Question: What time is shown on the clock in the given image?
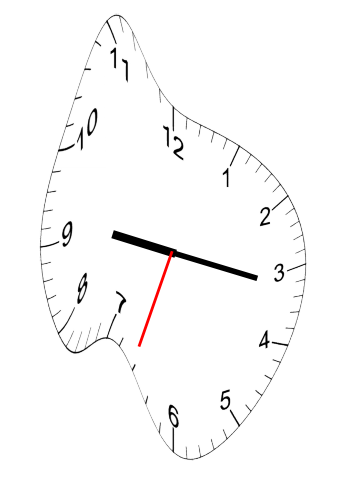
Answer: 09:16:33